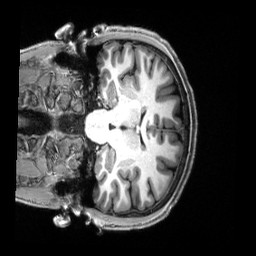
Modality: T1w
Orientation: coronal
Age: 22
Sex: male
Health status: healthy
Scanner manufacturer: siemens
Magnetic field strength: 3 T
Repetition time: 2.5 s
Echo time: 0.00222 s